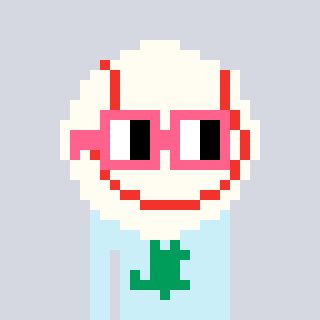
a pixel art character with square pink glasses, a baseball ball-shaped head and a cold-colored body on a cool background